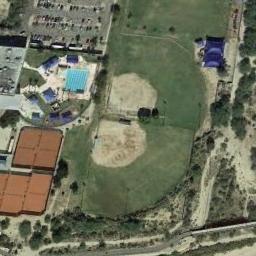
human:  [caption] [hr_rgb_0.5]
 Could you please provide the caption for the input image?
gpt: There is a white house on the edge of the baseball field .

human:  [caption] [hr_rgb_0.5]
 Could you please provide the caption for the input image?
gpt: There are two baseball diamonds in the wasteland in the right of the houses .

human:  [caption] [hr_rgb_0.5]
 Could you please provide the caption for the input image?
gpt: A blue building is next to two baseball diamonds .

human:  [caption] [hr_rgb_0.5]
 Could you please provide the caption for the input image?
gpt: There are two baseball diamonds in the middle of grass with many buildings and trees beside .

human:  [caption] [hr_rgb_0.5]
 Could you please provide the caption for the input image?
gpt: Two adjacent baseball diamonds make up a semicircle while a pool, A parking lot and some buildings beside .